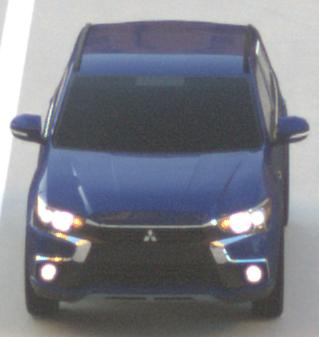
Make: Mitsubishi
Model: Outlander 2.0 Plug-In Hybrid
Detailed model: Outlander (III) Plug-In Hybrid
Model produced from: 2015/10
Model produced until: 2018/08
Doors: 5
Color: blue
Road condition: dry road
Daytime: sunrise or sunset
Contrast: medium contrast